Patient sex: M
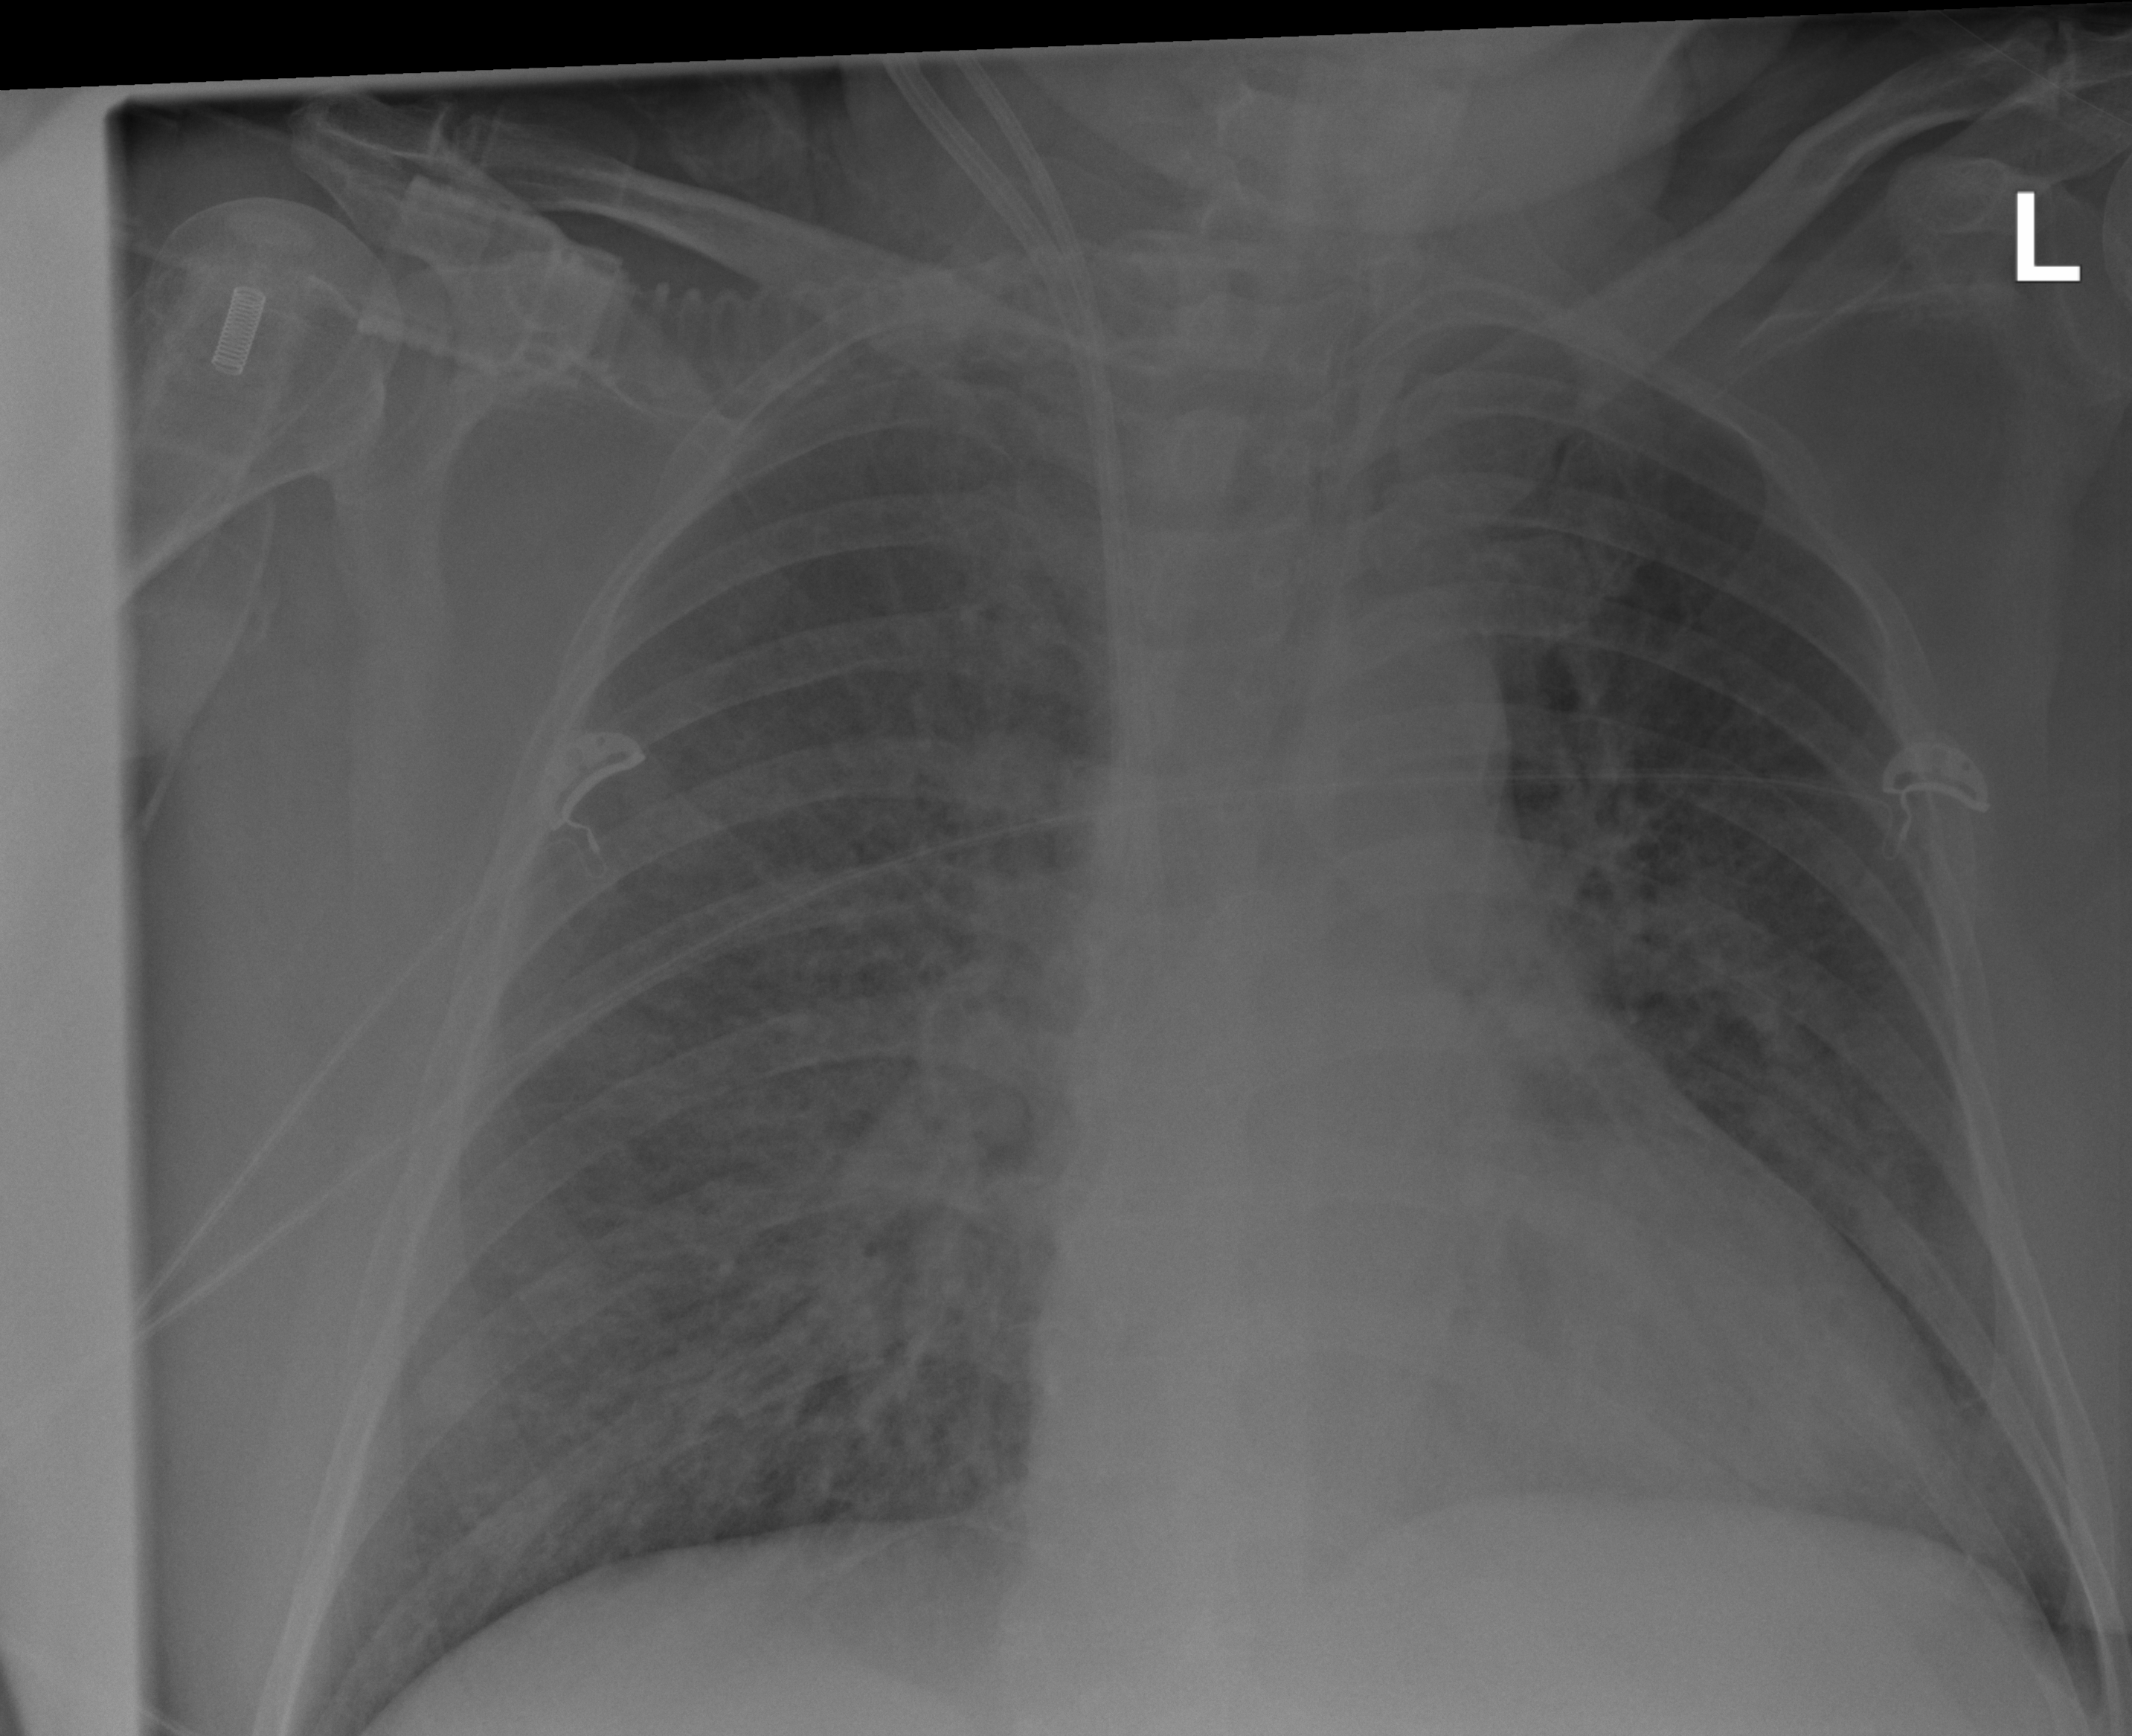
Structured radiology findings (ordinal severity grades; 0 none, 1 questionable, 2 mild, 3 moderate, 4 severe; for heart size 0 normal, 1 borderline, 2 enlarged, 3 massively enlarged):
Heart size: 2
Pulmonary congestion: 3
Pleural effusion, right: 0
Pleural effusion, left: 0
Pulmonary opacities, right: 3
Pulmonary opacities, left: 3
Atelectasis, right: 2
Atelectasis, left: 2